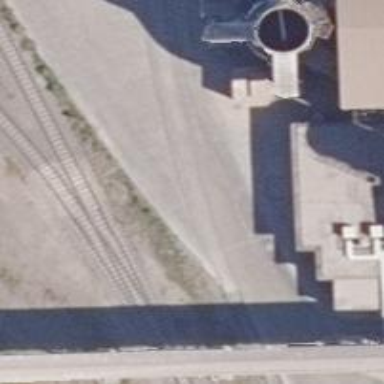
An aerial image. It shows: Rail spur service.